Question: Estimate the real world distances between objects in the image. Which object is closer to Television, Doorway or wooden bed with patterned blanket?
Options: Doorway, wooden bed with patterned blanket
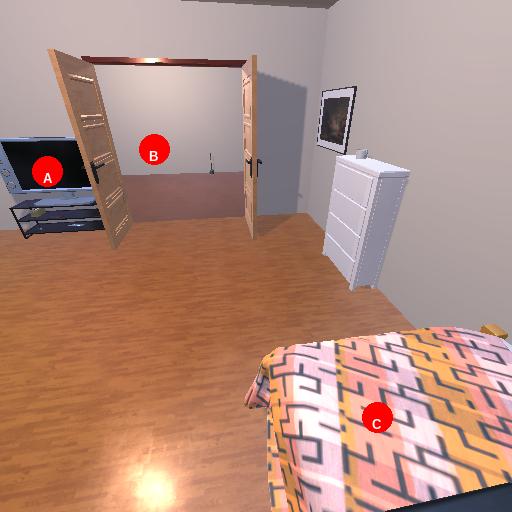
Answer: Doorway